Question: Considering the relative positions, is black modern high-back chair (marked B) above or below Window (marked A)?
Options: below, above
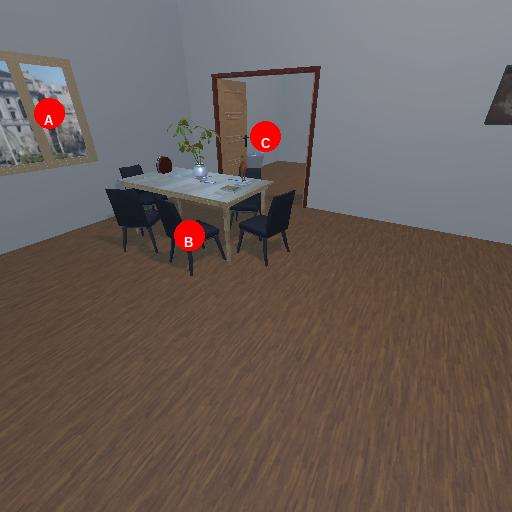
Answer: below